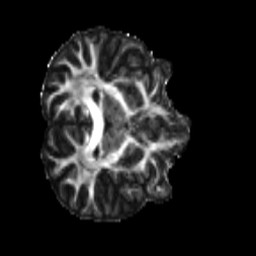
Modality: FA
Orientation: axial
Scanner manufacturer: siemens
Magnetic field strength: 3 T
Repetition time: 4 s
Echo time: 0.0594 s